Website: apple-inc
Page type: cart
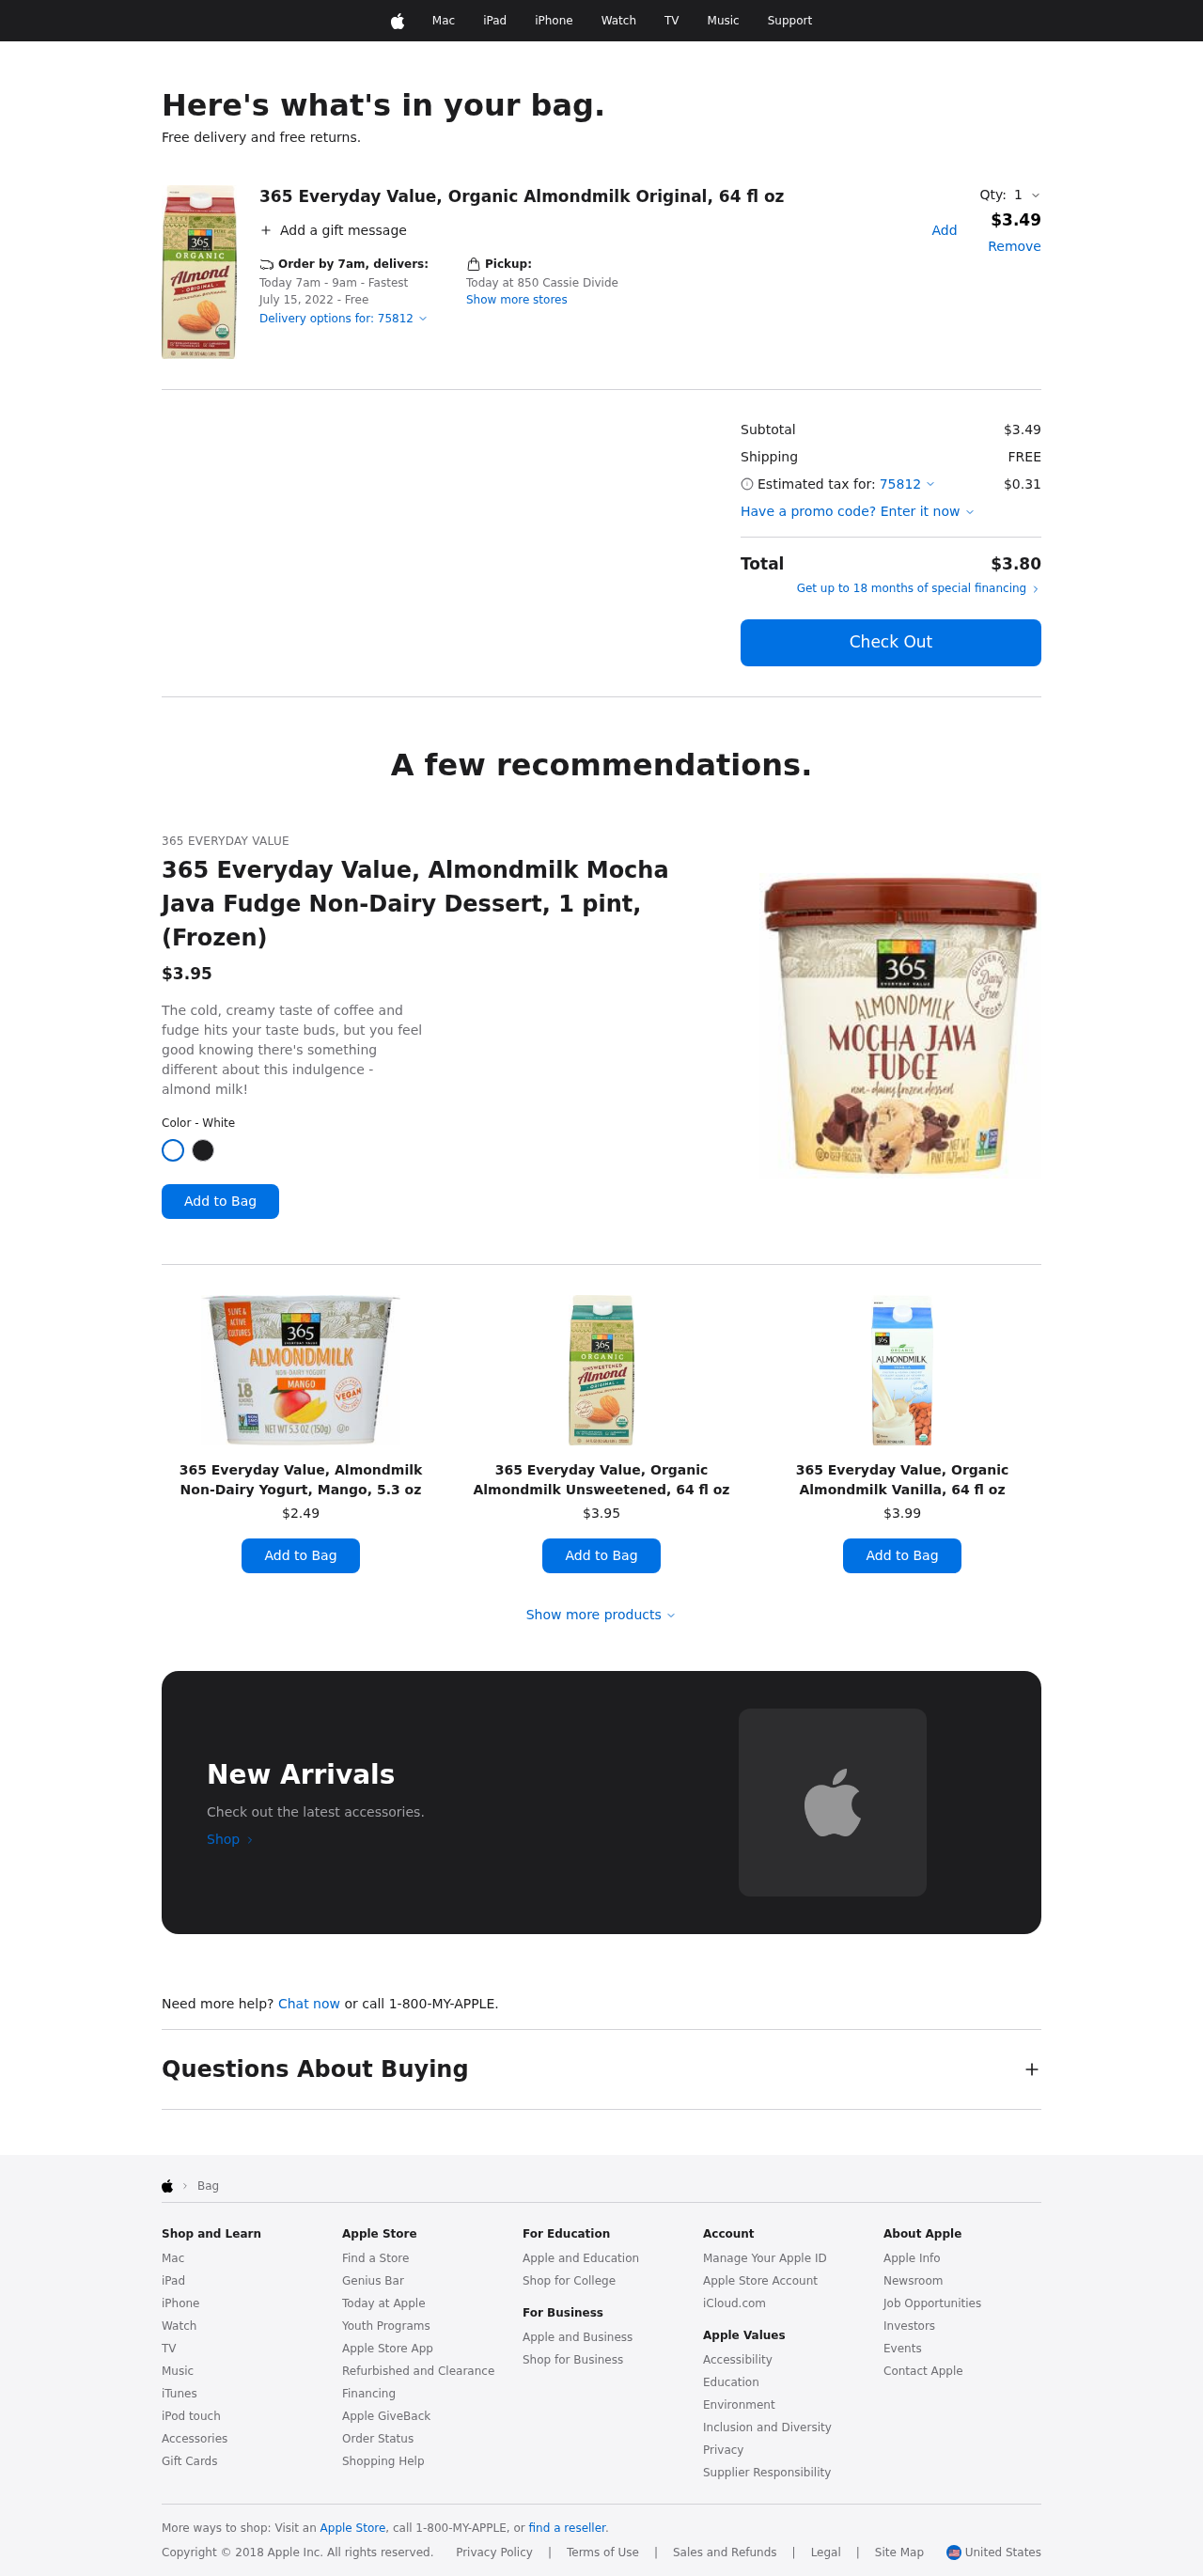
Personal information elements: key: PII_LOCATION1_STREET
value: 850 Cassie Divide
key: PII_POSTCODE
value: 75812
Product elements: key: PRODUCT1_NAME
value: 365 Everyday Value, Organic Almondmilk Original, 64 fl oz
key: PRODUCT1_PRICE
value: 3.49
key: PRODUCT1_QUANTITY
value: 1
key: PRODUCT2_BRAND
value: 365 Everyday Value
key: PRODUCT2_DESC
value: The cold, creamy taste of coffee and fudge hits your taste buds, but you feel good knowing there's something different about this indulgence - almond milk!
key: PRODUCT2_NAME
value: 365 Everyday Value, Almondmilk Mocha Java Fudge Non-Dairy Dessert, 1 pint, (Frozen)
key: PRODUCT2_PRICE
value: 3.95
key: PRODUCT3_NAME
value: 365 Everyday Value, Almondmilk Non-Dairy Yogurt, Mango, 5.3 oz
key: PRODUCT3_PRICE
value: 2.49
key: PRODUCT4_NAME
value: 365 Everyday Value, Organic Almondmilk Unsweetened, 64 fl oz
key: PRODUCT4_PRICE
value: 3.95
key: PRODUCT5_NAME
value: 365 Everyday Value, Organic Almondmilk Vanilla, 64 fl oz
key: PRODUCT5_PRICE
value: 3.99
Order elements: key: ORDER_SHIPPING_DATE
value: Today 7am - 9am
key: ORDER_DELIVERY_DATE
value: July 15, 2022
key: ORDER_SUBTOTAL
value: $3.49
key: ORDER_SHIPPING_COST
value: FREE
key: ORDER_TAX
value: $0.31
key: ORDER_TOTAL
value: $3.80